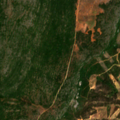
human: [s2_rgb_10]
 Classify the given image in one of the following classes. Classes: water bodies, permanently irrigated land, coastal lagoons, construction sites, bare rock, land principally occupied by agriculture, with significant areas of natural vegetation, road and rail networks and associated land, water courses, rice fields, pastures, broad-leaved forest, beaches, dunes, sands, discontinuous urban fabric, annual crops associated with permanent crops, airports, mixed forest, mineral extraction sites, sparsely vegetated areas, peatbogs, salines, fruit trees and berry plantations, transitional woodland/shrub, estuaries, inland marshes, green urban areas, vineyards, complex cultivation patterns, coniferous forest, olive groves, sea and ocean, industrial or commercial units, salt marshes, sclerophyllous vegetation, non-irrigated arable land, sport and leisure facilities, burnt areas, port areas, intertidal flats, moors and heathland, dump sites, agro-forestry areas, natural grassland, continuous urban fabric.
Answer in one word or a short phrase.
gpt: fruit trees and berry plantations, olive groves, land principally occupied by agriculture, with significant areas of natural vegetation, sclerophyllous vegetation, transitional woodland/shrub